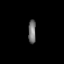
Tissue: prostate
Cell type: T cells
Senescence score: 0.7026
Nuclear area (px): 181
Mean DAPI intensity: 113.508